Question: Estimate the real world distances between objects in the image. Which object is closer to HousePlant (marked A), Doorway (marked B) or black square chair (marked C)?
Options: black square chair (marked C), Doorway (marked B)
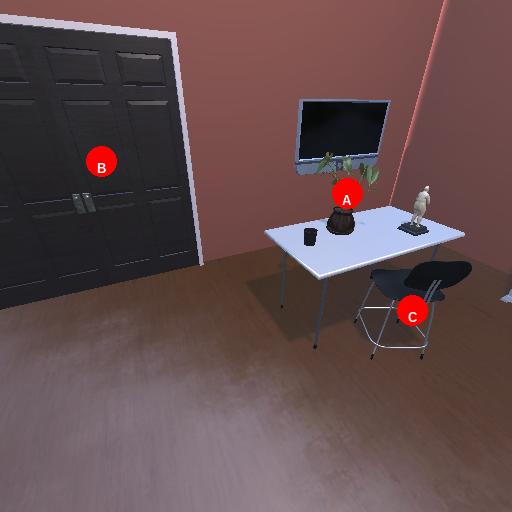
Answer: black square chair (marked C)